Question: As describes the <URL>.
I must admit that I don't quite have any idea about how should I do it. I tried it that way: one bound with rotX and rotZ at 0 deg both. The one rotX at 109 deg. The next step would be 'rotZ' and 'rotX' at 109 deg. Let's say that angle for rotX is AngleX and the angle for rotZ is AngleZ. The end of my cylinder will be (calculated and tried) at '(sin AngleZ,cos AngleZ*cos AngleX, cos AngleZ*sin AngleX)'. This is legit, so ouviously rotating again would do no good.
I have 4 cylinders of 2f length, created one at a time, translated at (0,1,0) so their end is at (0,0,0). From this point, I rotate my cylinders around the point (0,0,0) and I try to achieve a tetrahedron. The left cylinder is at {109,0} and the right one at {109,109} Can be easily seen that it's not the same angle between the left cylinder and the one going up and the right one and the cylinder going up
Also I have to say that solving this by calculus won't help me too much, because I will probably need to change angles in some situation, but I still need it to have same angles between cylinders.
Any ideas? How should I solve this?
Note: To be easier, I transformed from radians to degrees in my program so I work with degrees.
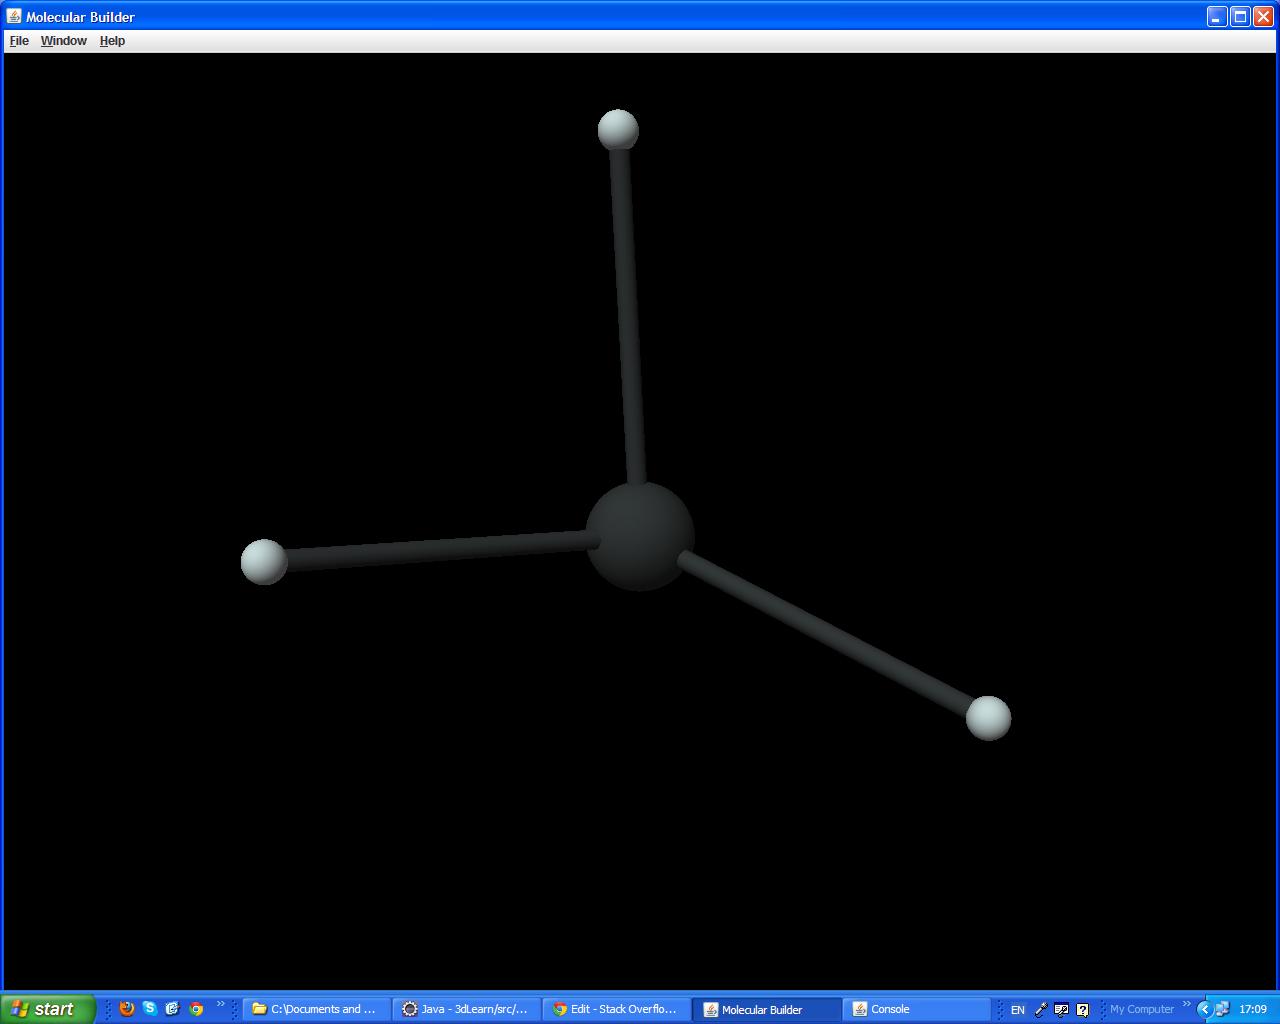
Answer: I think you may be making this a bit more complicated than it needs to be. Isn't methane symmetrical? If so, put the hydrogen atoms at non-adjacent vertices of a cube, and the carbon at the center of the cube.
To see what I mean do a Google search for "methane symmetry" and look at the images.
If you need a non-symmetrical variant, I would still calculate the locations of the atoms outside your program, or using non-graphical code, and only use java-3d to place them.